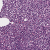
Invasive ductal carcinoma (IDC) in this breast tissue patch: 1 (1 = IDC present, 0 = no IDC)